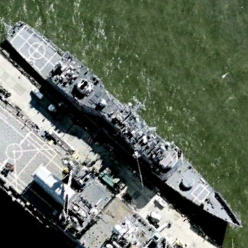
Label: Ticonderoga-class_cruiser